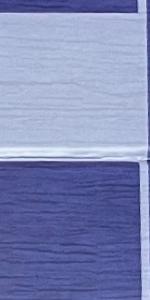
Label: Empty